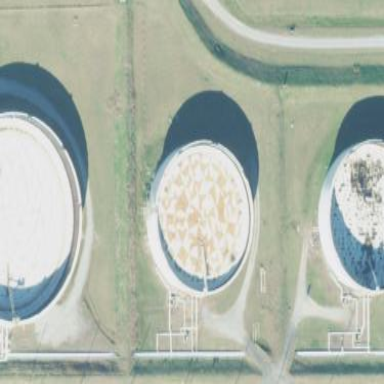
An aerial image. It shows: Storage tank building.